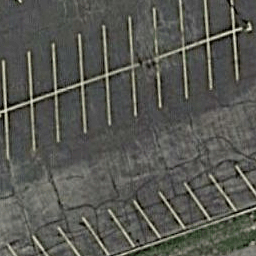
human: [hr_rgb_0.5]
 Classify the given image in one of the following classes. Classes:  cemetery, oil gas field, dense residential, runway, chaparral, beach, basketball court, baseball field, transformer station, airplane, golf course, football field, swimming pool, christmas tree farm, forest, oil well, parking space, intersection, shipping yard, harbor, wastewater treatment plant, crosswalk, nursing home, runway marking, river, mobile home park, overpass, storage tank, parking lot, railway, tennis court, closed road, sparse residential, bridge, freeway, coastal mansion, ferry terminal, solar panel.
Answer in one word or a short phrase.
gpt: parking space